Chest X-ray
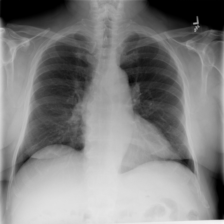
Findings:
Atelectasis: negative
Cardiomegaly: negative
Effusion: negative
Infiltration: negative
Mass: negative
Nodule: negative
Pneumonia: negative
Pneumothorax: negative
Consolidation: negative
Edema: negative
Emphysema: negative
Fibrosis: negative
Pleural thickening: negative
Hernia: negative